Question: I'm using Virtuemart 2 and Joomla 2.5
I would like to modify the table such as removing the columns SKU, Only, and Dicount, etc.
How can I do so? Thanks.

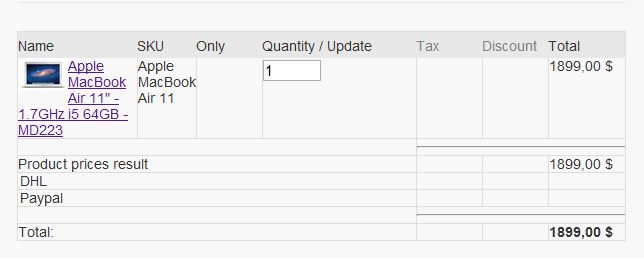
Answer: That can be accomplished with a simple template override (never thought I would say that about VM!!!)
First you need to copy this file:
'''
/JOOMLA INSTALL/components/com_virtuemart/views/cart/tmpl/default_pricelist.php
'''
Put that copy here:
'''
/JOOMLA INSTALL/templates/YOUR TEMPLATE/html/com_virtuemart/cart/default_pricelist.php
'''
Then it is a matter of removing the code you don't want to display from the copied file.